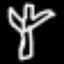
Label: fork